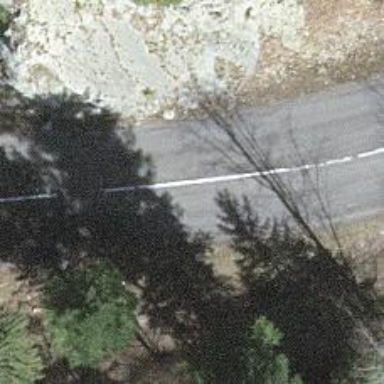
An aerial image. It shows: Secondary road with asphalt surface.